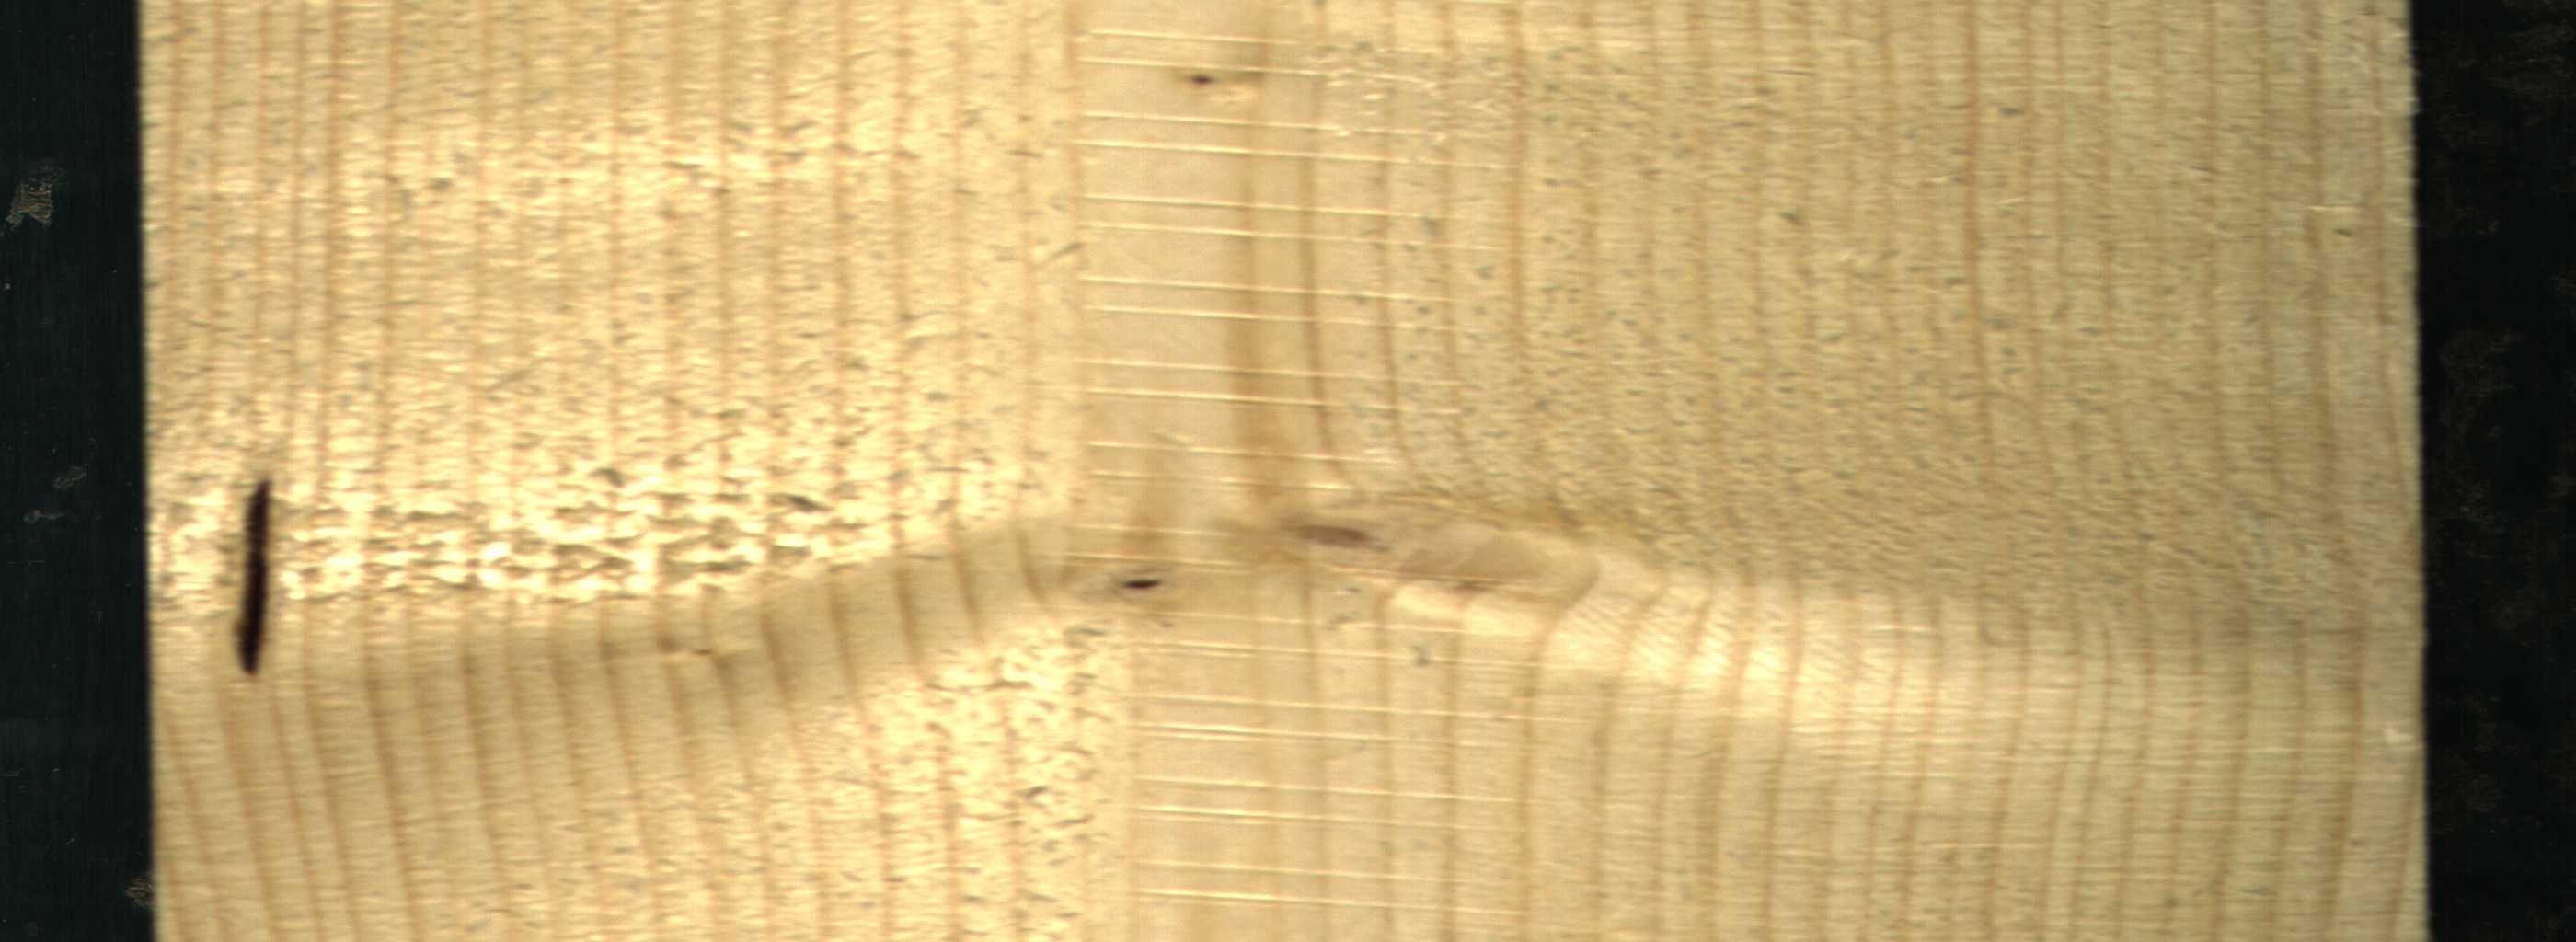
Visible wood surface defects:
resin
Live_Knot
Live_Knot